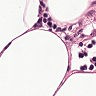
Metastatic tissue present: no